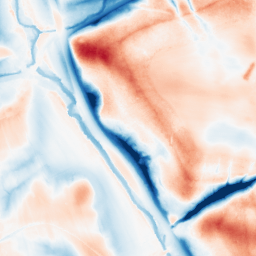
Category: classical
Decomposition family: uniform
Decomposition parameters: size: 50
Upsampling method: bicubic_3x
Upsampling parameters: scale: 3
Upsampling scale: 3